Interaction volume radius: 5 \u00c5
Interaction volume height: 25 \u00c5
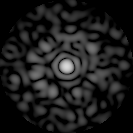
Disorder parameter: 0.866